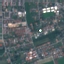
Land use / land cover class: Residential